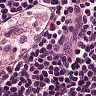
Metastatic tissue present: no